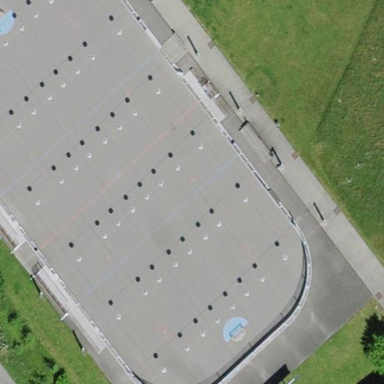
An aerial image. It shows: Hockey pitch for leisure land sports.